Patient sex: F
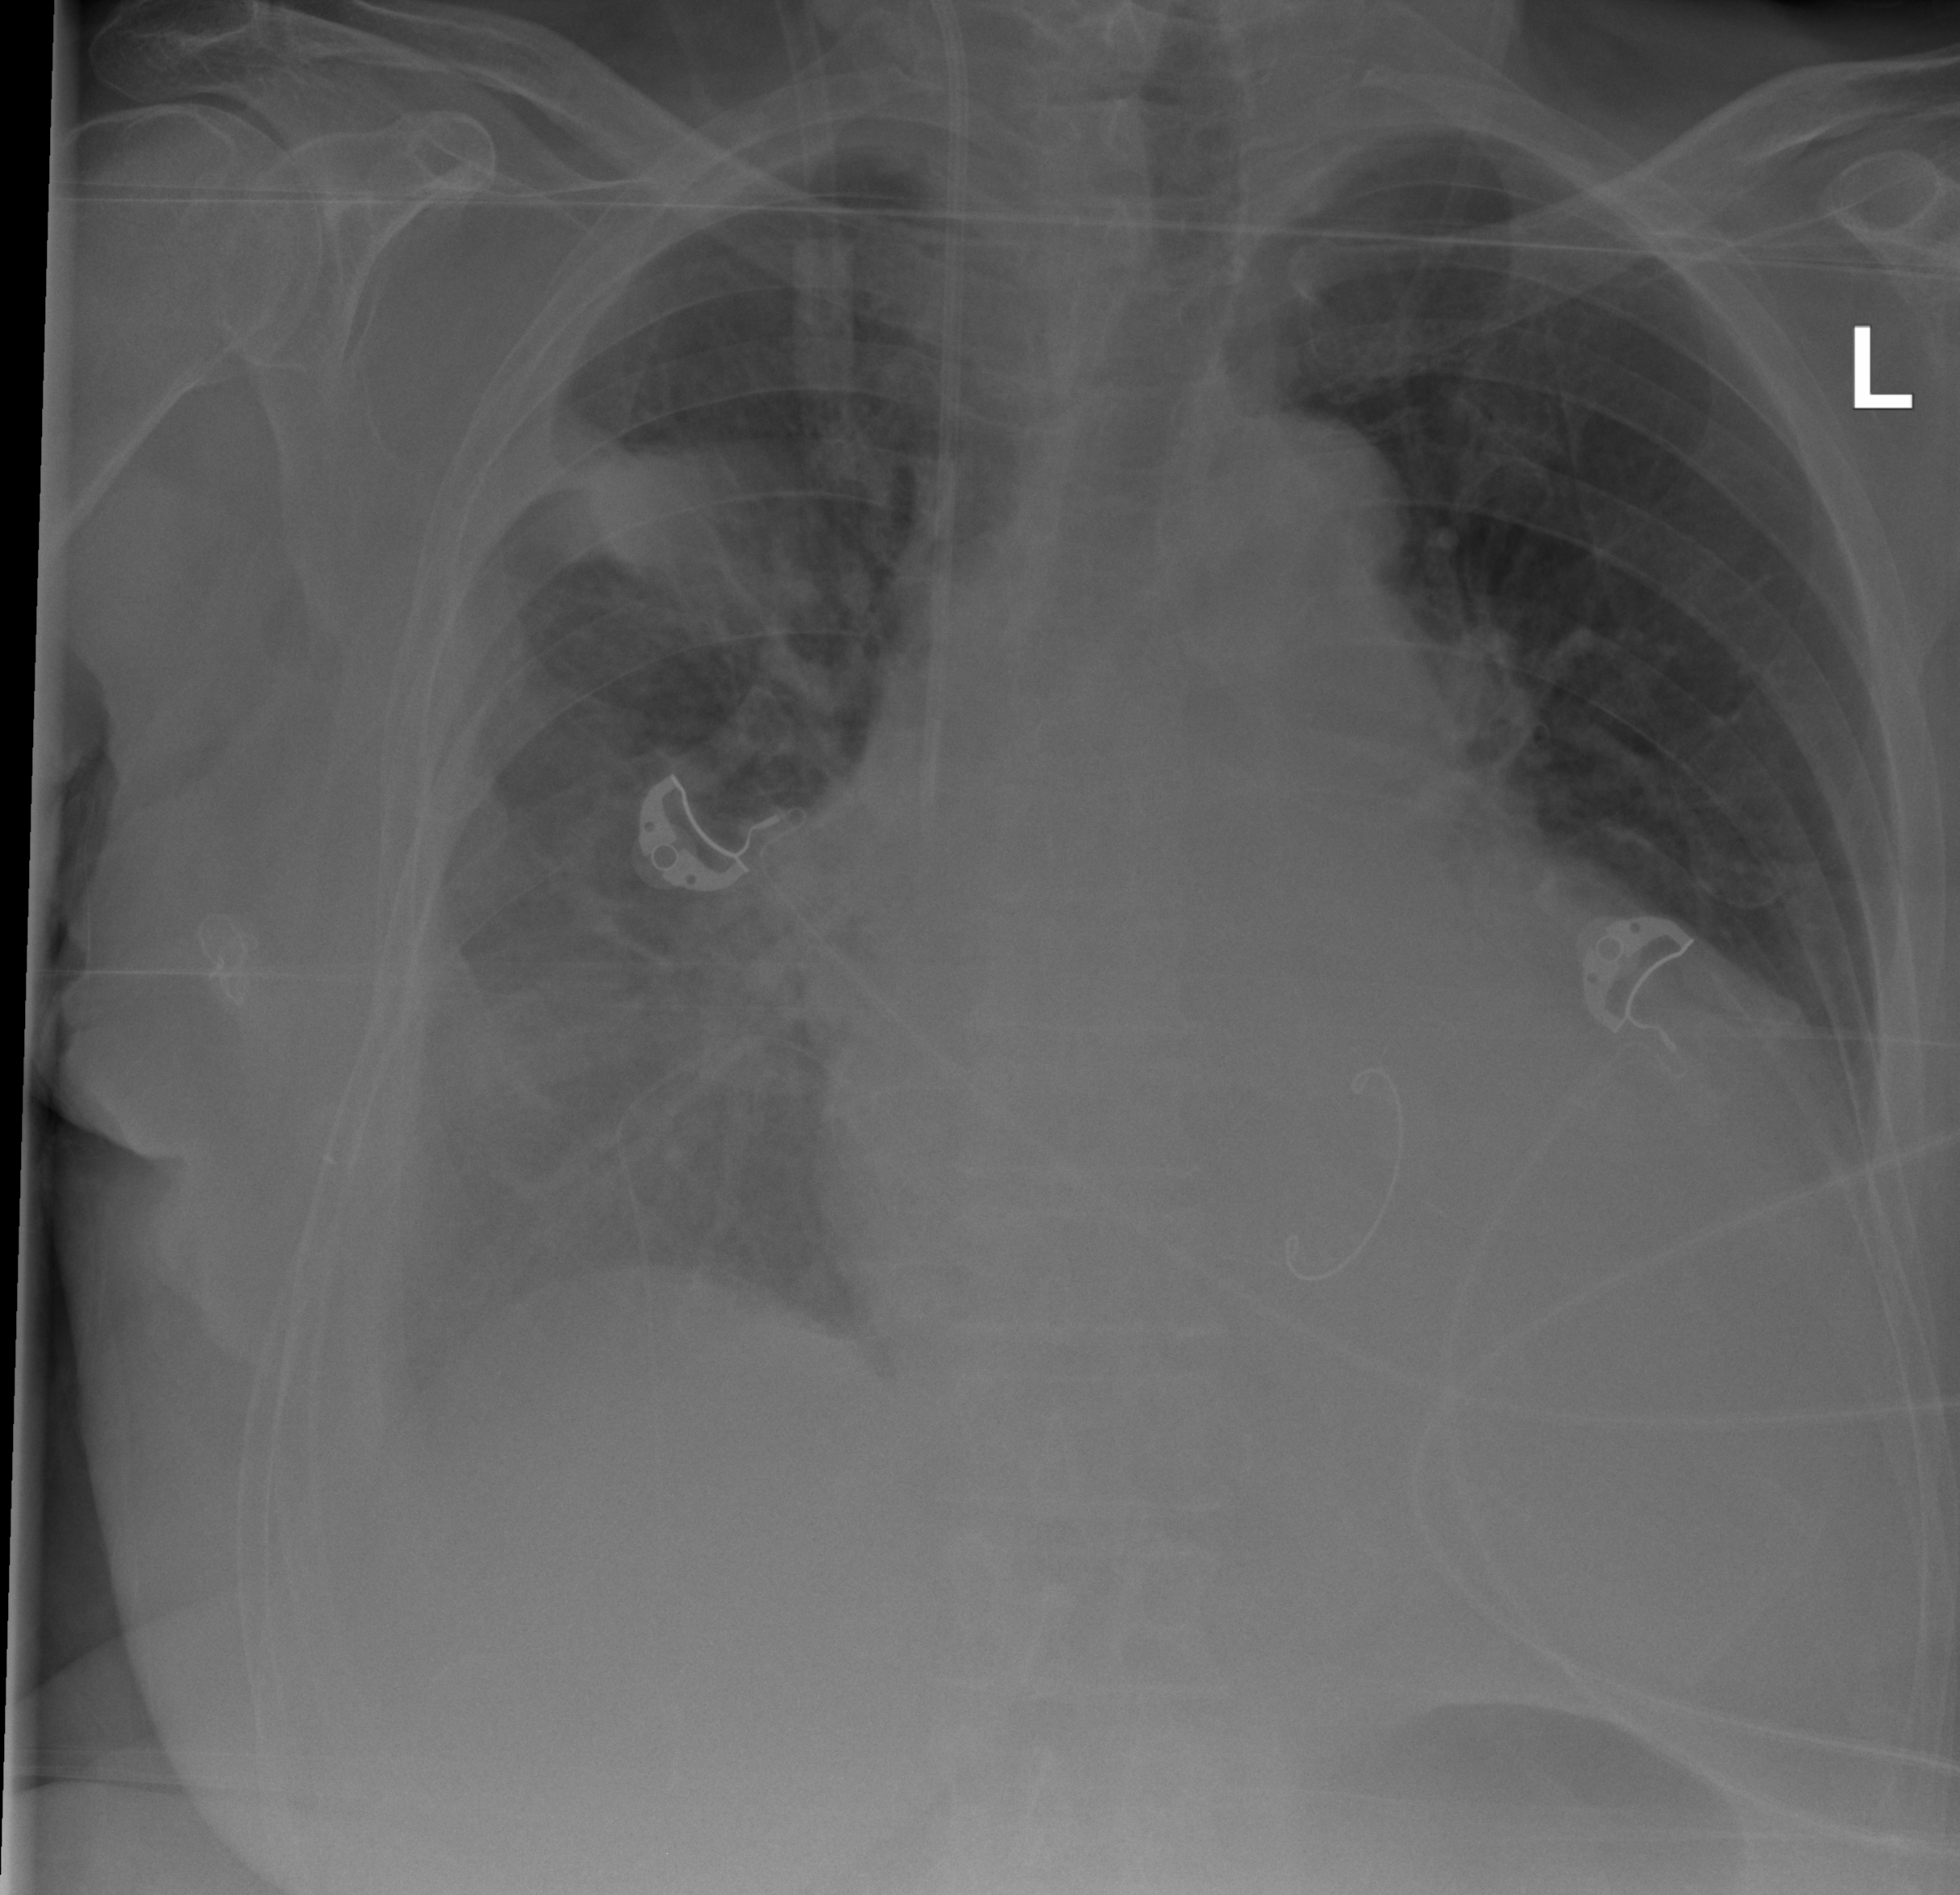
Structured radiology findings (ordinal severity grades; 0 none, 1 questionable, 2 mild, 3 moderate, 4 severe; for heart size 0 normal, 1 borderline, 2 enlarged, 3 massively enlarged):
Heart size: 3
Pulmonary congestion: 0
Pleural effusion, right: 2
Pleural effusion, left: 2
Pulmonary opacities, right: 0
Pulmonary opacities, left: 0
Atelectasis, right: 3
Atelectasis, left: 3